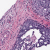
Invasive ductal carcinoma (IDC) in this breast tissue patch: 0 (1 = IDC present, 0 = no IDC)